Question: Here's an example. This is Google menu.

When you click on the gear-wheel (red cross) the menu appears. When you click anywhere beyond opened menu (green cross) the menu disappear. The question is how to catch that second closing event (green cross).
It's simple to open the menu.
'''
var x = document.getElementById("star"); // this is id of the gear-wheel;
var y = document.getElementById("hiddenMenu"); // this is id of the menu with display = none;
x.onclick = function() {
y.style.display = "block";
}
'''
But how to make it closed? I tried this way using "body" tag:
'''
var bar = document.getElementsByTagName("body")[0];
bar.onclick = function() {
if (y.style.display == "block") {
y.style.display = "none";
}
}
'''
But the menu is closed immediately after it has been opened. First it becomes "block" as "star" is clicked. But immediately after this becomes "none" as body is also clicked. How to solve it? Is it really necessary to write code for "body" for catching right target event?
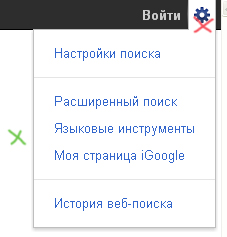
Answer: '''
star.addEventListener("click", closeIfOpen);
document.addEventListener("click", closeIfClickOutsideMenu);
'''